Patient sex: F
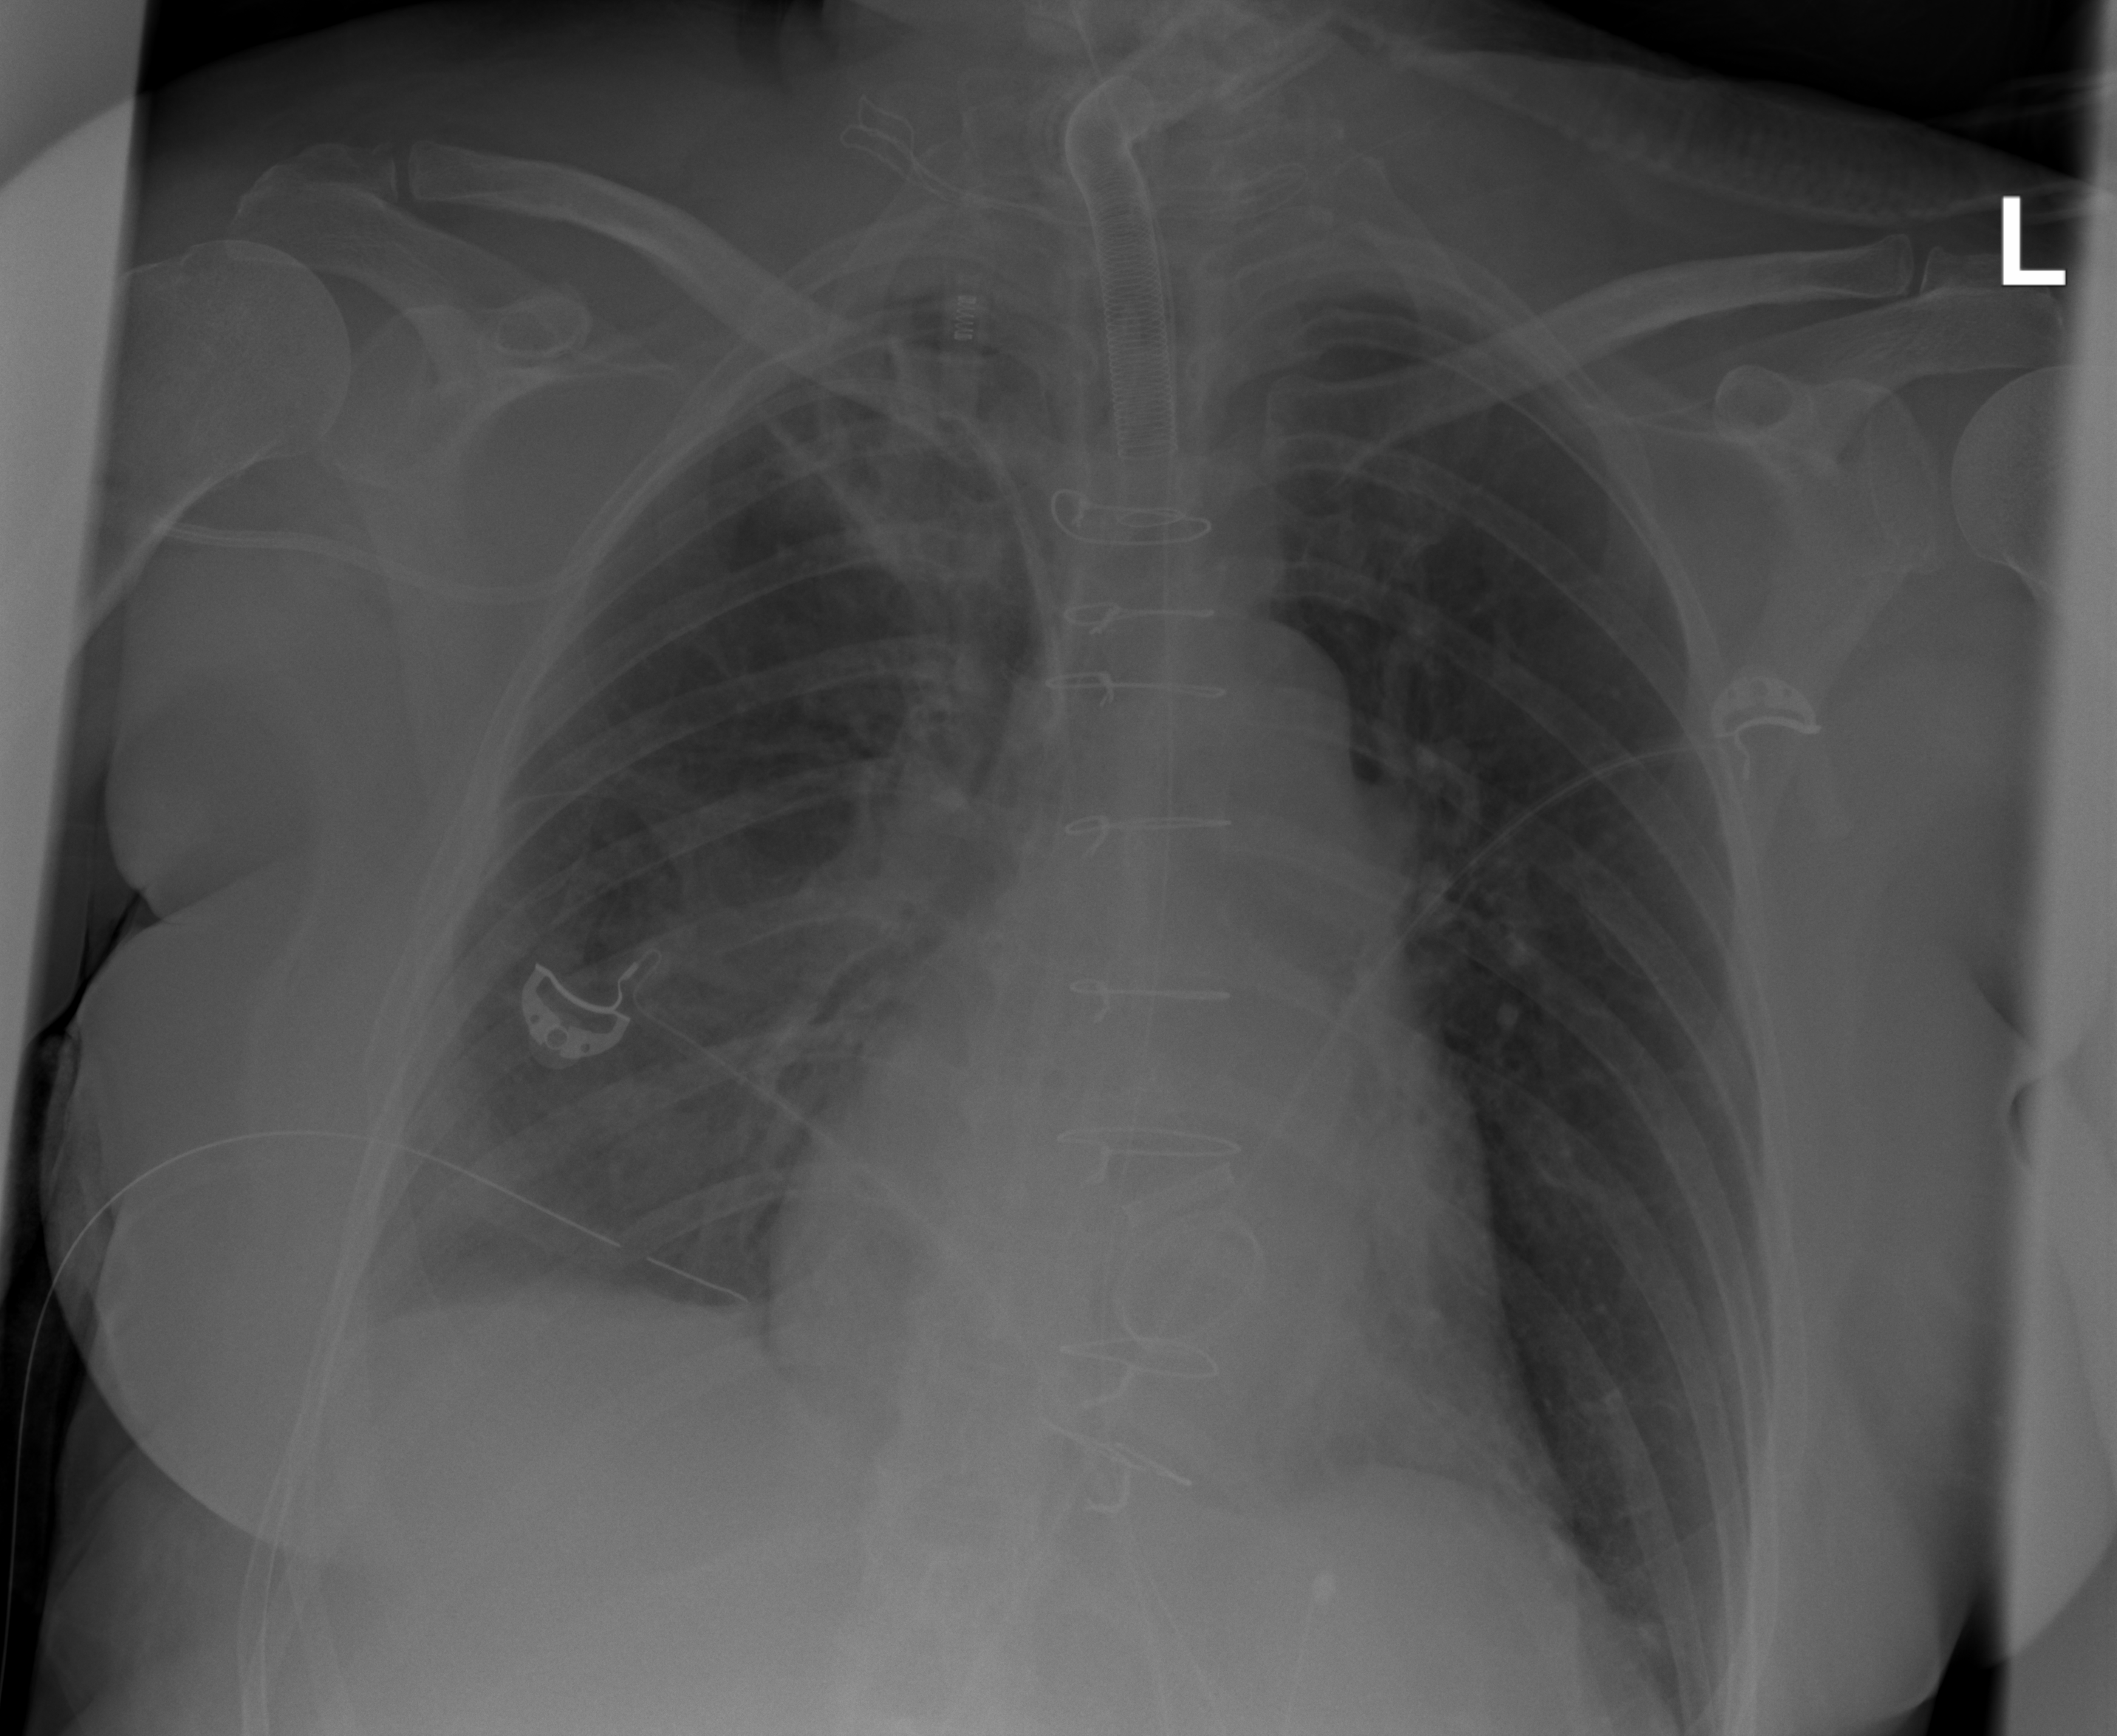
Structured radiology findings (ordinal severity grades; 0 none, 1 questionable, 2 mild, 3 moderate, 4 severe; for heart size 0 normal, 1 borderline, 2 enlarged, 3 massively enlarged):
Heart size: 1
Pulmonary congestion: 0
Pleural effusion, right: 2
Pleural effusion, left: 0
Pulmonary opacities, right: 3
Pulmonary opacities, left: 2
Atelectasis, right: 3
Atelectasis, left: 2